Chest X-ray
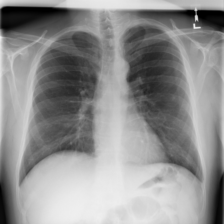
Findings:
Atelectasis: negative
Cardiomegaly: negative
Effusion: negative
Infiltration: positive
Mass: negative
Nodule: negative
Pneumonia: negative
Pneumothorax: negative
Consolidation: negative
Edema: negative
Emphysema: negative
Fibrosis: negative
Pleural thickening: negative
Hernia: negative